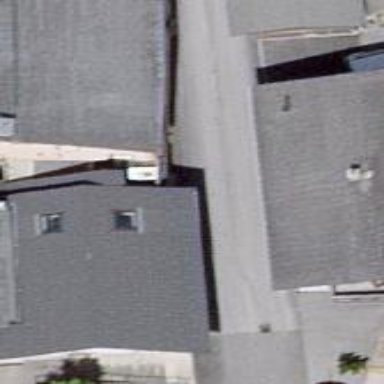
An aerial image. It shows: Simple and straightforward house.